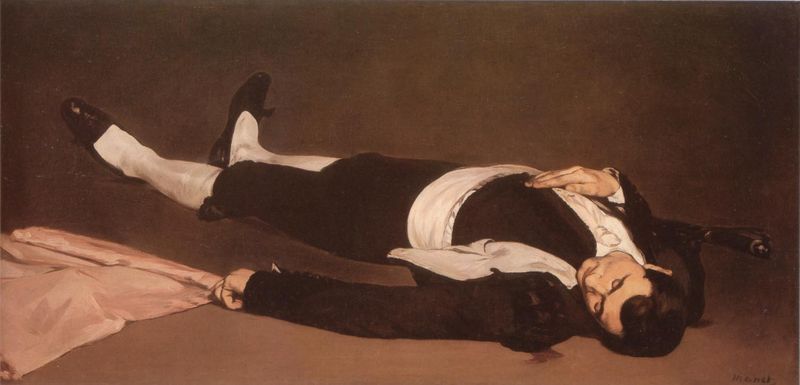
Titel: Le torero mort, Der tote Torero
Künstler: Édouard Manet
Standort: Washington (District of Columbia)
Institution: National Gallery of Art
Schlagwörter: dunkel, gemälde, hand, held, kopf, kämpfer, körper, mann, schatten, schlaf, weiß, wunde, braun, brust, finger, haar, hell, hintergrund, licht, schwarz, gürtel, rot, tuch, schleife, anzug, hemd, hose, jacke, jung, kellner, ober, wand, arm, leiche, mord, tod, tot, toter, signatur, öl, boden, haare, kostüm, realismus, stoff, stoffe, rosa, seide, schärpe, spanien, ruhe, liegen, schuhe, fahne, weis, manet, strumpf, bauch, liegend, weste, arena, strümpfe, stümpfe, blut, schwarz weiß, schwert, säbel, verletzt, waffe, degen, schuh, frieden, tracht, stierkampf, junger mann, erlegt, ausgestreckt, leichnam, verkürzung, unfall, bleich, kniebundhose, edelmann, lackschuhe, stier, gamaschen, getroffen, bauchbinde, schuss, kniehose, liegender, rote fahne, torero, patriot, matador, stierkämpfer, torrero, halbschuhe, racourci, ermordet, ole, chusswund, heldentod, patroit, schusss, schusswunde